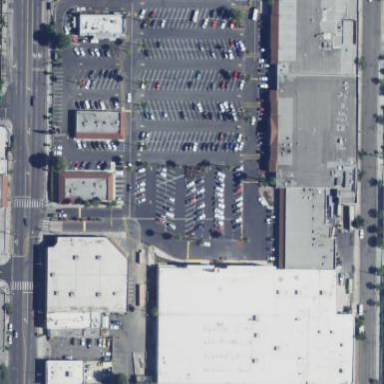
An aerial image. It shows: Retail area.